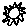
Label: sun